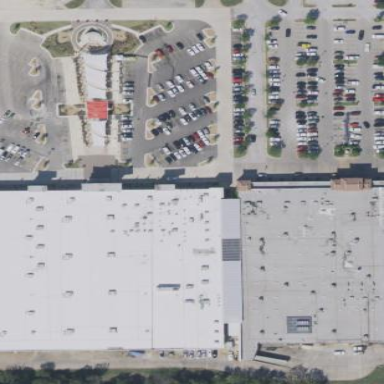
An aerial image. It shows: Retail area.